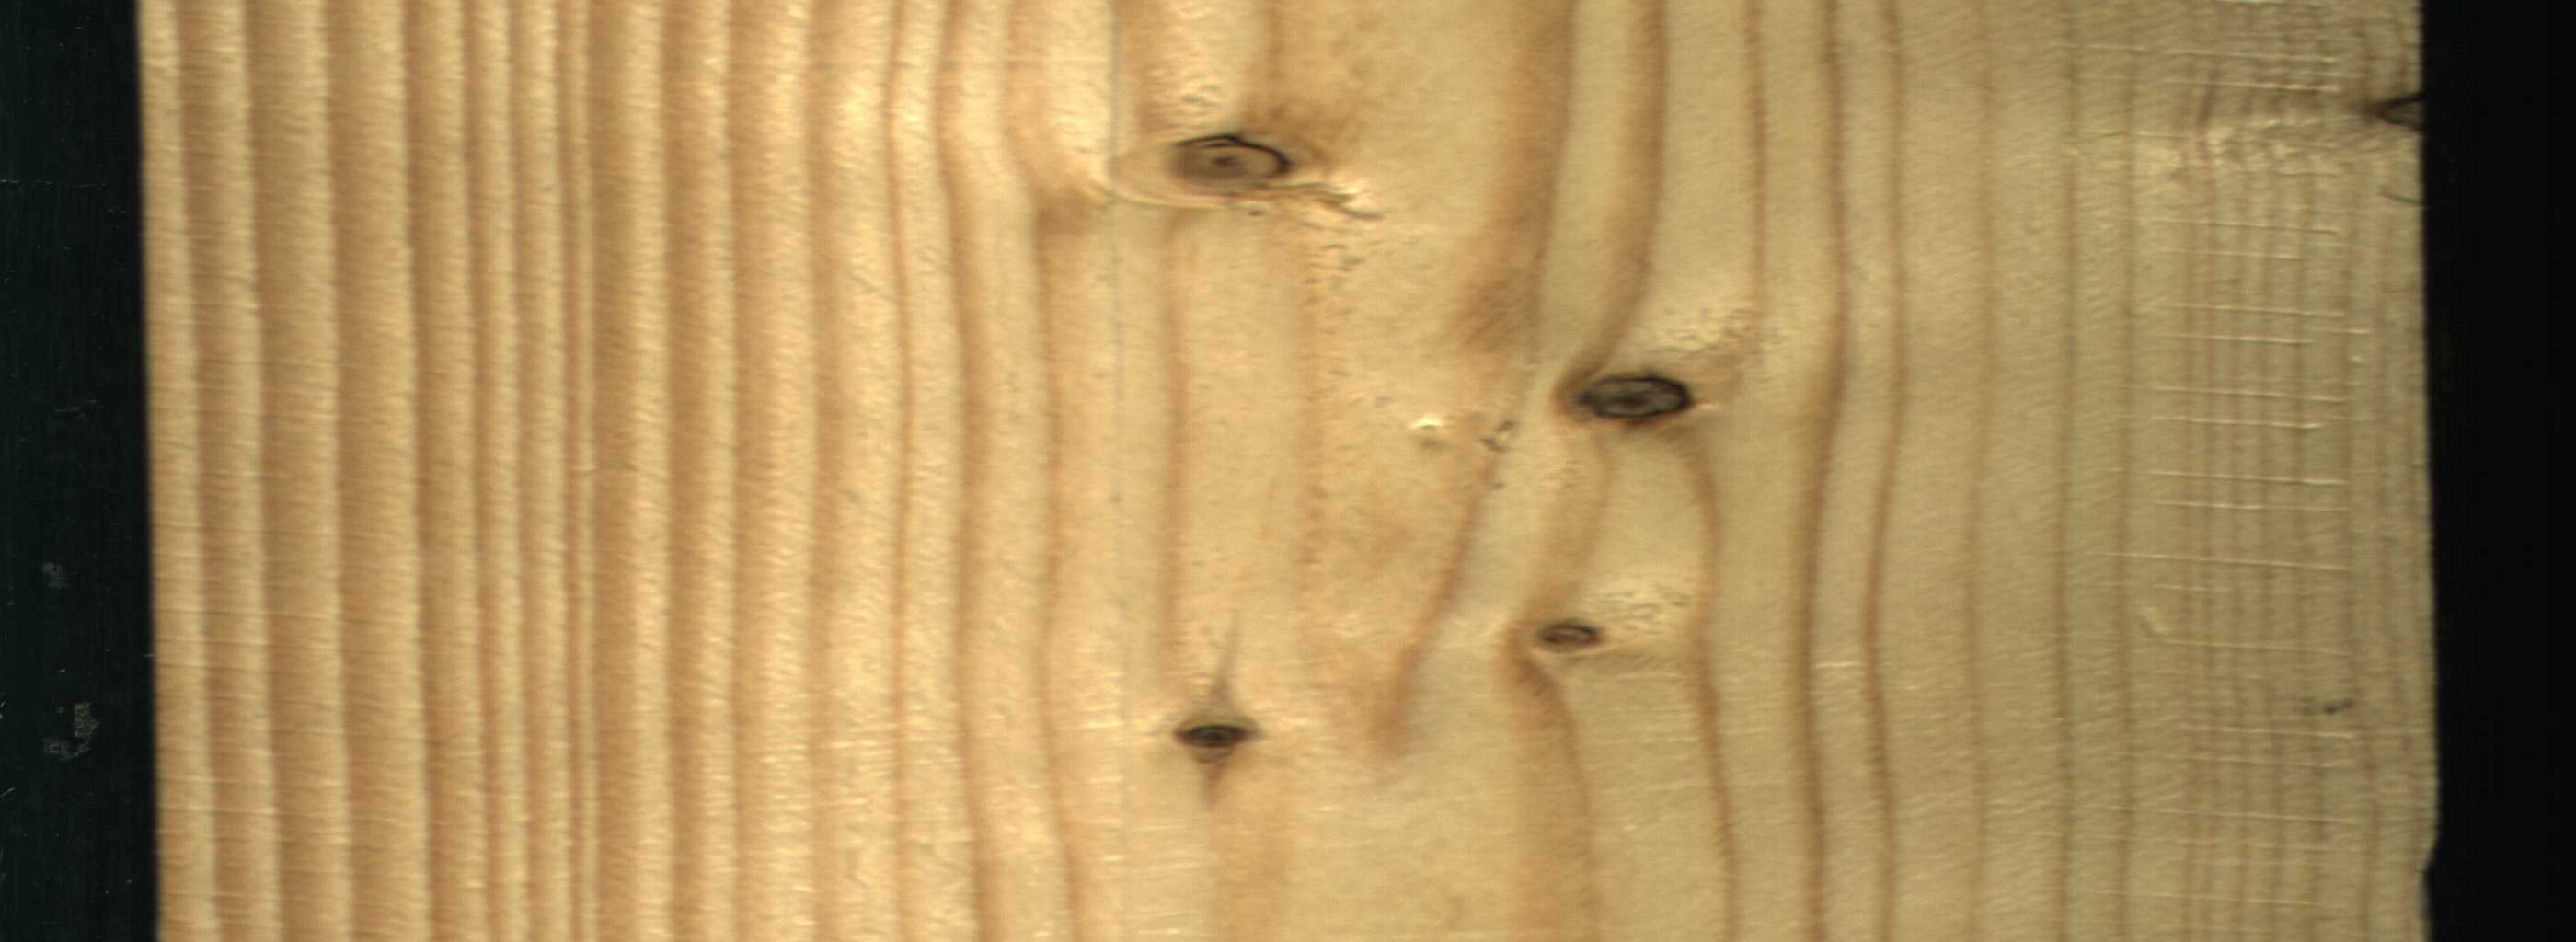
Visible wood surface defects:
Dead_Knot
Dead_Knot
Dead_Knot
Live_Knot
Live_Knot